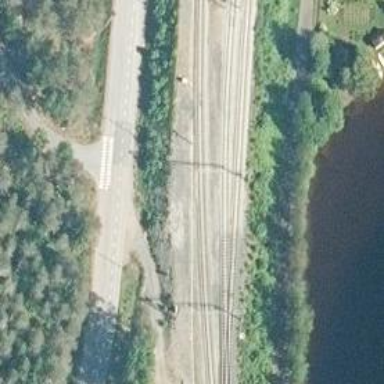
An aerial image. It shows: Siding railway line with electrified contact line for the trains.